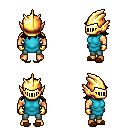
a pixel art fantasy rpg character, male body template, human, tanned skin, teal tunic, teal pants, black loose hair, gold helm, gold gloves, brown slippers, four views (front, back, left, right), 2x2 character sprite sheet, small pixel art, hard edges, no anti-aliasing